Field crop: tomato
Growth stage: 1
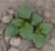
Species: solanum